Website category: sports
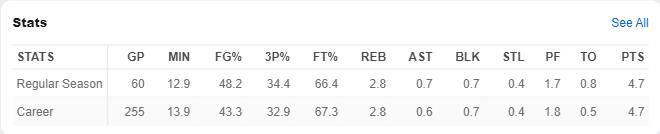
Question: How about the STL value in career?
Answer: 0.4

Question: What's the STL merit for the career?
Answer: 0.4

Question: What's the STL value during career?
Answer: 0.4

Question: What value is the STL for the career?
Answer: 0.4

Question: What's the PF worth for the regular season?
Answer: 1.7

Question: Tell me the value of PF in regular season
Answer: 1.7

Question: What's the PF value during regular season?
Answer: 1.7

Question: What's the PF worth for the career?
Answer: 1.8

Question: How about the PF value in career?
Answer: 1.8

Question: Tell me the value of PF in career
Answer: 1.8

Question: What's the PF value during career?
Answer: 1.8

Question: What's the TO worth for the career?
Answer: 0.5

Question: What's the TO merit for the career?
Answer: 0.5

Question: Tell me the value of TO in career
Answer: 0.5

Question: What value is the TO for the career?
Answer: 0.5

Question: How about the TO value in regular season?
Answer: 0.8

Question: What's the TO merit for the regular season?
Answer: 0.8

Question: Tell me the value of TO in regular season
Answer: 0.8

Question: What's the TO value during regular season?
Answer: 0.8

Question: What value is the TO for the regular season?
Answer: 0.8

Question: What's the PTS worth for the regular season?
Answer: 4.7

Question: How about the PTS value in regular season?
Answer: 4.7

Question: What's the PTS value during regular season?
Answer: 4.7

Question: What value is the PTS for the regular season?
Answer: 4.7